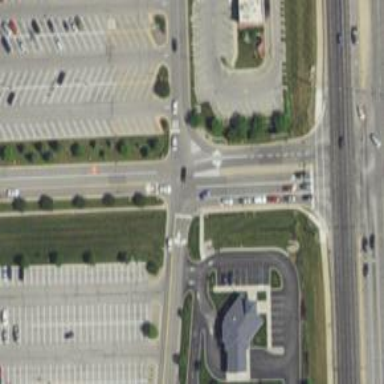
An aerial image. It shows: Stop road.